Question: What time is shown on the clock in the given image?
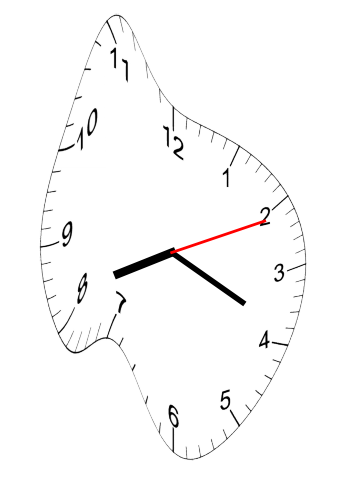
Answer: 08:19:11